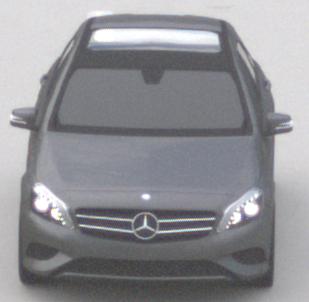
Make: Mercedes-Benz
Model: A 180
Detailed model: A-Class (176)
Model produced from: 2012/09
Model produced until: 2015/07
Doors: 5
Color: gray
Road condition: dry road
Daytime: midday
Contrast: low contrast